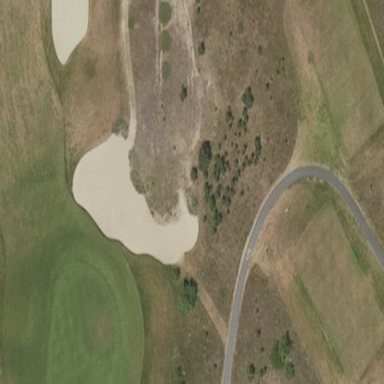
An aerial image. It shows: Bunker on golf course.